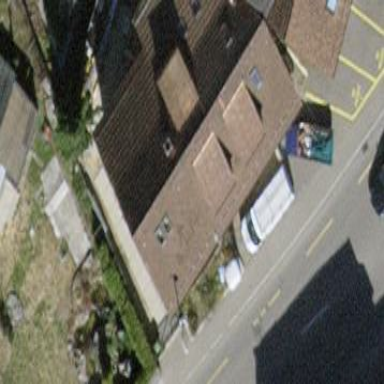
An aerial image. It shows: Detached building with pitched roof.